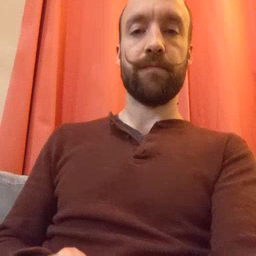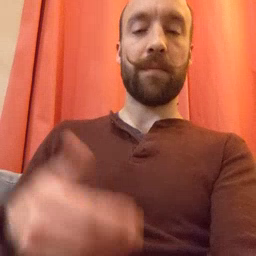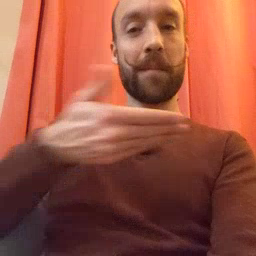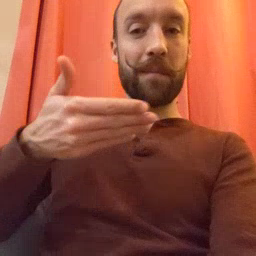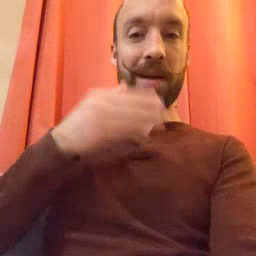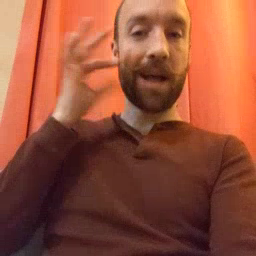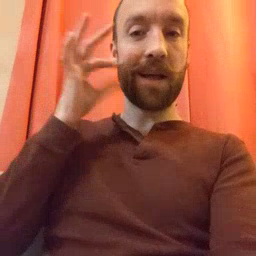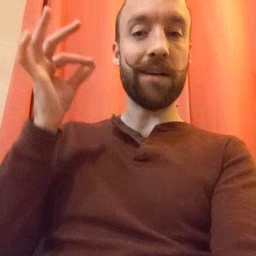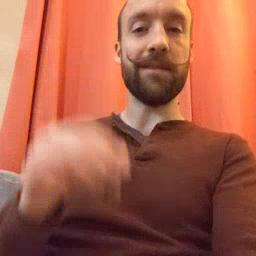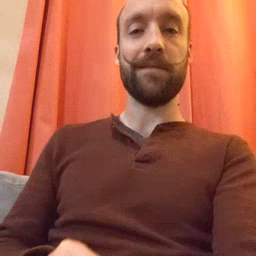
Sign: kitty